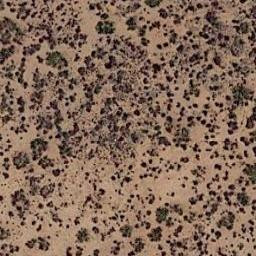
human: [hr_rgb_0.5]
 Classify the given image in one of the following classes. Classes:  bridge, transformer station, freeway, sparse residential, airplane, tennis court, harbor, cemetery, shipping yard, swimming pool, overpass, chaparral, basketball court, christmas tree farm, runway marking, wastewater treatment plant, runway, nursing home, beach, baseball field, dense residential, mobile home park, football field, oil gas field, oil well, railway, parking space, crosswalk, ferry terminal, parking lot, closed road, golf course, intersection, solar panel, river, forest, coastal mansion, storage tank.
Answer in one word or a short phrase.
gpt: chaparral